Question: I have a query returning data for several dates.
I want to return only record with the most recent date in the field SAPOD (the date is in fact CYYMMDD where C=0 before 2000 and 1 after 2000 and I can show this as YYYYMMDD using 'SAPOD=Case when LEFT(SAPOD,1)=1 then '20' else '19' end + SUBSTRING(cast(sapod as nvarchar(7)),2,7)')
here is my query:
'''
SELECT GFCUS, Ne.NEEAN, SCDLE, SAPOD, SATCD,CUS.GFCUN, BGCFN1,
BGCFN2, BGCFN3, SV.SVCSA, SV.SVNA1, SV.SVNA2, SV.SVNA3,
SV.SVNA4, SV.SVNA5, SV.SVPZIP, SV.NONUK
FROM SCPF ACC
INNER JOIN GFPF CUS ON GFCPNC = SCAN
LEFT OUTER JOIN SXPF SEQ ON SXCUS = GFCUS AND SXPRIM = ''
LEFT OUTER JOIN SVPFClean SV ON SVSEQ = SXSEQ
LEFT OUTER JOIN BGPF ON BGCUS = GFCUS AND BGCLC = GFCLC
LEFT OUTER JOIN NEPF NE ON SCAB=NE.NEAB and SCAN=ne.NEAN and SCAS=ne.NEAS
LEFT OUTER JOIN SAPF SA ON SCAB=SAAB and SCAN=SAAN and SCAS=SAAS
WHERE
(SATCD>500 and
scsac='IV' and
scbal = 0 and
scai30<>'Y' and
scai14<>'Y' and
not exists(select * from v5pf where v5and=scan and v5bal<>0))
GROUP BY GFCUS, Ne.NEEAN, SCDLE, SAPOD, SATCD,
CUS.GFCUN, BGCFN1, BGCFN2, BGCFN3, SV.SVCSA,
SV.SVNA1, SV.SVNA2, SV.SVNA3, SV.SVNA4, SV.SVNA5, SV.SVPZIP, SV.NONUK
ORDER BY MAX(SCAN) ASC, SAPOD DESC
'''
I am getting results like the below where there are several transactions by a customer, and we only want to show the data of the most recent transaction:

So how can I show just the most recent transaction? Is this a case where I should use an 'OUTER APPLY' or 'CROSS APPY'?
Sorry I should clarify that I need the most recent date for each of the unique records in the field 'NEEAN' which is the Account number
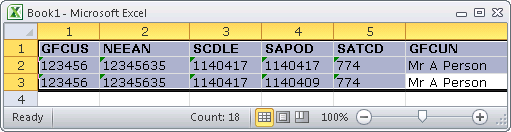
Answer: You can use ROW_NUMBER() as follows:
'''
SELECT
ROW_NUMBER() OVER (PARTITION BY Ne.NEEAN ORDER BY SAPOD DESC) AS [Row],
GFCUS, Ne.NEEAN, SCDLE, SAPOD, SATCD,CUS.GFCUN, BGCFN1,
BGCFN2, BGCFN3, SV.SVCSA, SV.SVNA1, SV.SVNA2, SV.SVNA3,
SV.SVNA4, SV.SVNA5, SV.SVPZIP, SV.NONUK
FROM SCPF ACC
INNER JOIN GFPF CUS ON GFCPNC = SCAN
LEFT OUTER JOIN SXPF SEQ ON SXCUS = GFCUS AND SXPRIM = ''
LEFT OUTER JOIN SVPFClean SV ON SVSEQ = SXSEQ
LEFT OUTER JOIN BGPF ON BGCUS = GFCUS AND BGCLC = GFCLC
LEFT OUTER JOIN NEPF NE ON SCAB=NE.NEAB and SCAN=ne.NEAN and SCAS=ne.NEAS
LEFT OUTER JOIN SAPF SA ON SCAB=SAAB and SCAN=SAAN and SCAS=SAAS
WHERE
(SATCD>500 and
scsac='IV' and
scbal = 0 and
scai30<>'Y' and
scai14<>'Y' and
not exists(select * from v5pf where v5and=scan and v5bal<>0)) and
[Row] = 1
GROUP BY GFCUS, Ne.NEEAN, SCDLE, SAPOD, SATCD,
CUS.GFCUN, BGCFN1, BGCFN2, BGCFN3, SV.SVCSA,
SV.SVNA1, SV.SVNA2, SV.SVNA3, SV.SVNA4, SV.SVNA5, SV.SVPZIP, SV.NONUK
ORDER BY MAX(SCAN) ASC
'''
You could encapsulate this within a subquery if you don't want to return the [Row] column.